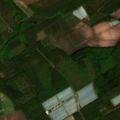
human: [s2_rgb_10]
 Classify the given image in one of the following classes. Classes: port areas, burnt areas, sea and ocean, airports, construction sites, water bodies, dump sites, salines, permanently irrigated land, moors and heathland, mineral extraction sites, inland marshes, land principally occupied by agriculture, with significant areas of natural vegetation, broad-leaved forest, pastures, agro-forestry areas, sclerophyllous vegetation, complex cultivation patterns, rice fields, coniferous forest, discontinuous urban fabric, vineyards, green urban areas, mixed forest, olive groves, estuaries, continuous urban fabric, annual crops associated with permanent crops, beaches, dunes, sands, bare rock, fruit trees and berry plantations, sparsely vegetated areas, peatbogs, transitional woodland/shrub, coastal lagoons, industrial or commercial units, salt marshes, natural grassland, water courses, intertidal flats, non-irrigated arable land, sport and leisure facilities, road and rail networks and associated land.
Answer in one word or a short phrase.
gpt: non-irrigated arable land, land principally occupied by agriculture, with significant areas of natural vegetation, coniferous forest, mixed forest